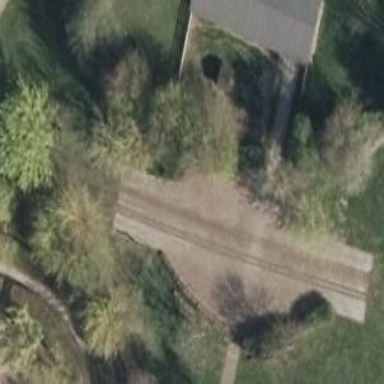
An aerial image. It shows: Railway halt.